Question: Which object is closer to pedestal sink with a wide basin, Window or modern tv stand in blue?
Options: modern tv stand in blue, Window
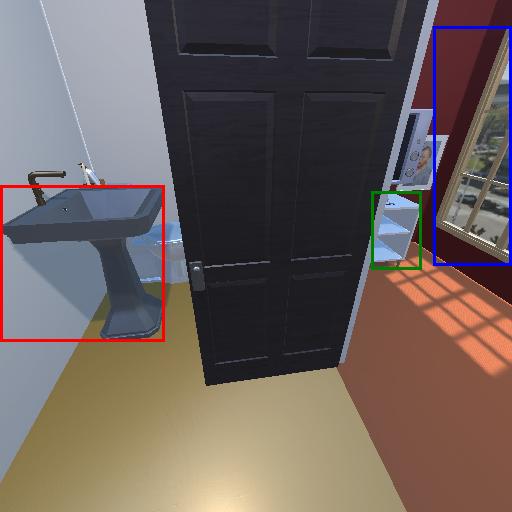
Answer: modern tv stand in blue